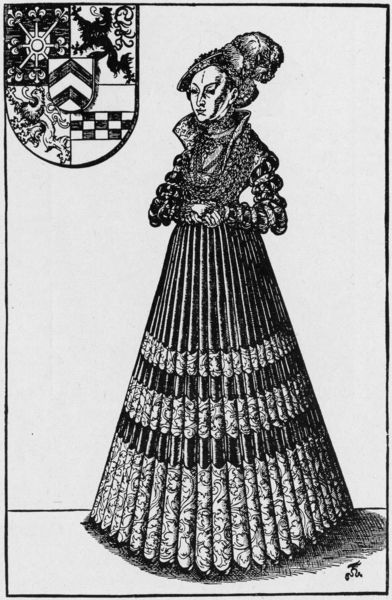
Titel: Bildnis der Sibylla von Cleves
Künstler: Lucas d.J. Cranach
Institution: (Seriendruck)
Schlagwörter: dunkel, feder, schatten, weiß, frau, frisur, grau, hell, hut, kleid, licht, ohr, schmuck, schwarz, zeichnung, blick, dame, haube, karo, muster, ornament, rock, alt, kappe, augen, böse, falten, federn, gesicht, kragen, lang, mensch, rahmen, spitze, stehen, ärmel, bildnis, hände, portrait, porträt, signatur, schlank, sonne, gewand, haare, kostüm, reich, stoff, adel, saum, england, lippen, locke, renaissance, vornehm, adelige, federbusch, taille, holzschnitt, mieder, kette, grafik, graphik, falte, ernst, streng, gerade, streifen, robe, edel, ring, stolz, maske, bayern, kohle, steht, druck, monogramm, schraffur, radierung, stich, schwarzweiß, ketten, hutschmuck, schlange, ganzfigur, tracht, wappen, barett, faltenrock, mittelalter, repräsentation, reichtum, korsett, königin, löwe, plissee, fürstin, maria, kupferstich, haartracht, reifrock, eleganz, bodenlang, röhren, cranach, hutfeder, gräfin, kompositwappen, sticj, autorität, amman, plisee, kostume, amann, fürdtin, handreif, jost ammann, straussenfeder, ffe, königen, krafen, ganzfigu, goller, jost